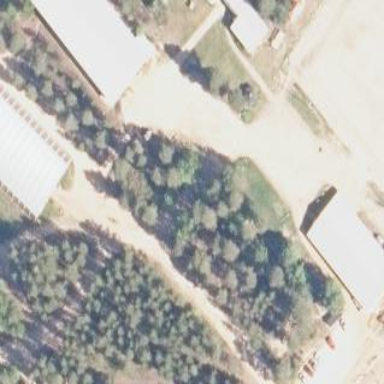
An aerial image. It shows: Farmyard used for horse riding activities.